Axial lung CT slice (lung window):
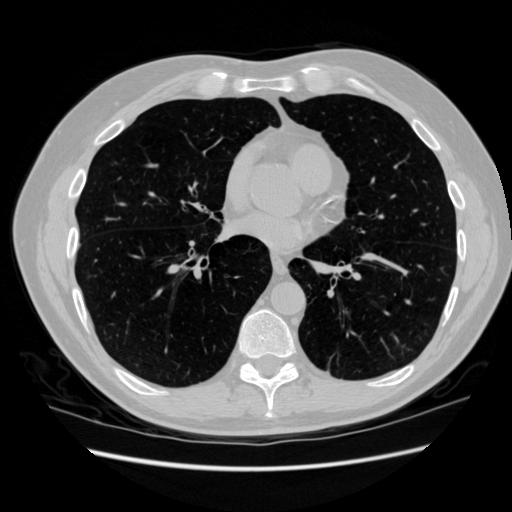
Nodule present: no